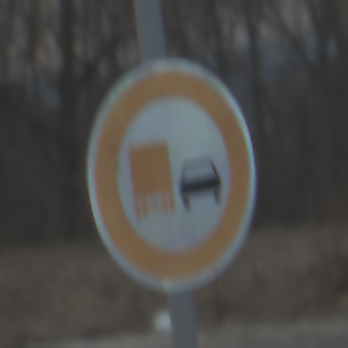
Verkehrszeichen: UeberholverbotKraftfahrzeuge
Umgebung: Outdoor, RoadRail
Tageszeit: SunriseSunset
Wetter: PartlyCloudy
Licht: Natural
Jahreszeit: NotSpecified
Kontrast: LowContrast